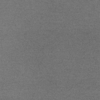
Label: dusty